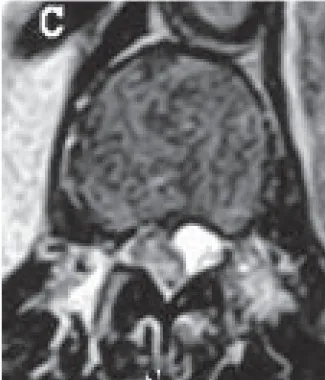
Axial images. Showing disc herniation at D12-L1. Disc fragment lying beneath the D12 lamina displacing conus antero-laterally and cord edema (C).
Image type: radiology (mri)